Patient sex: M
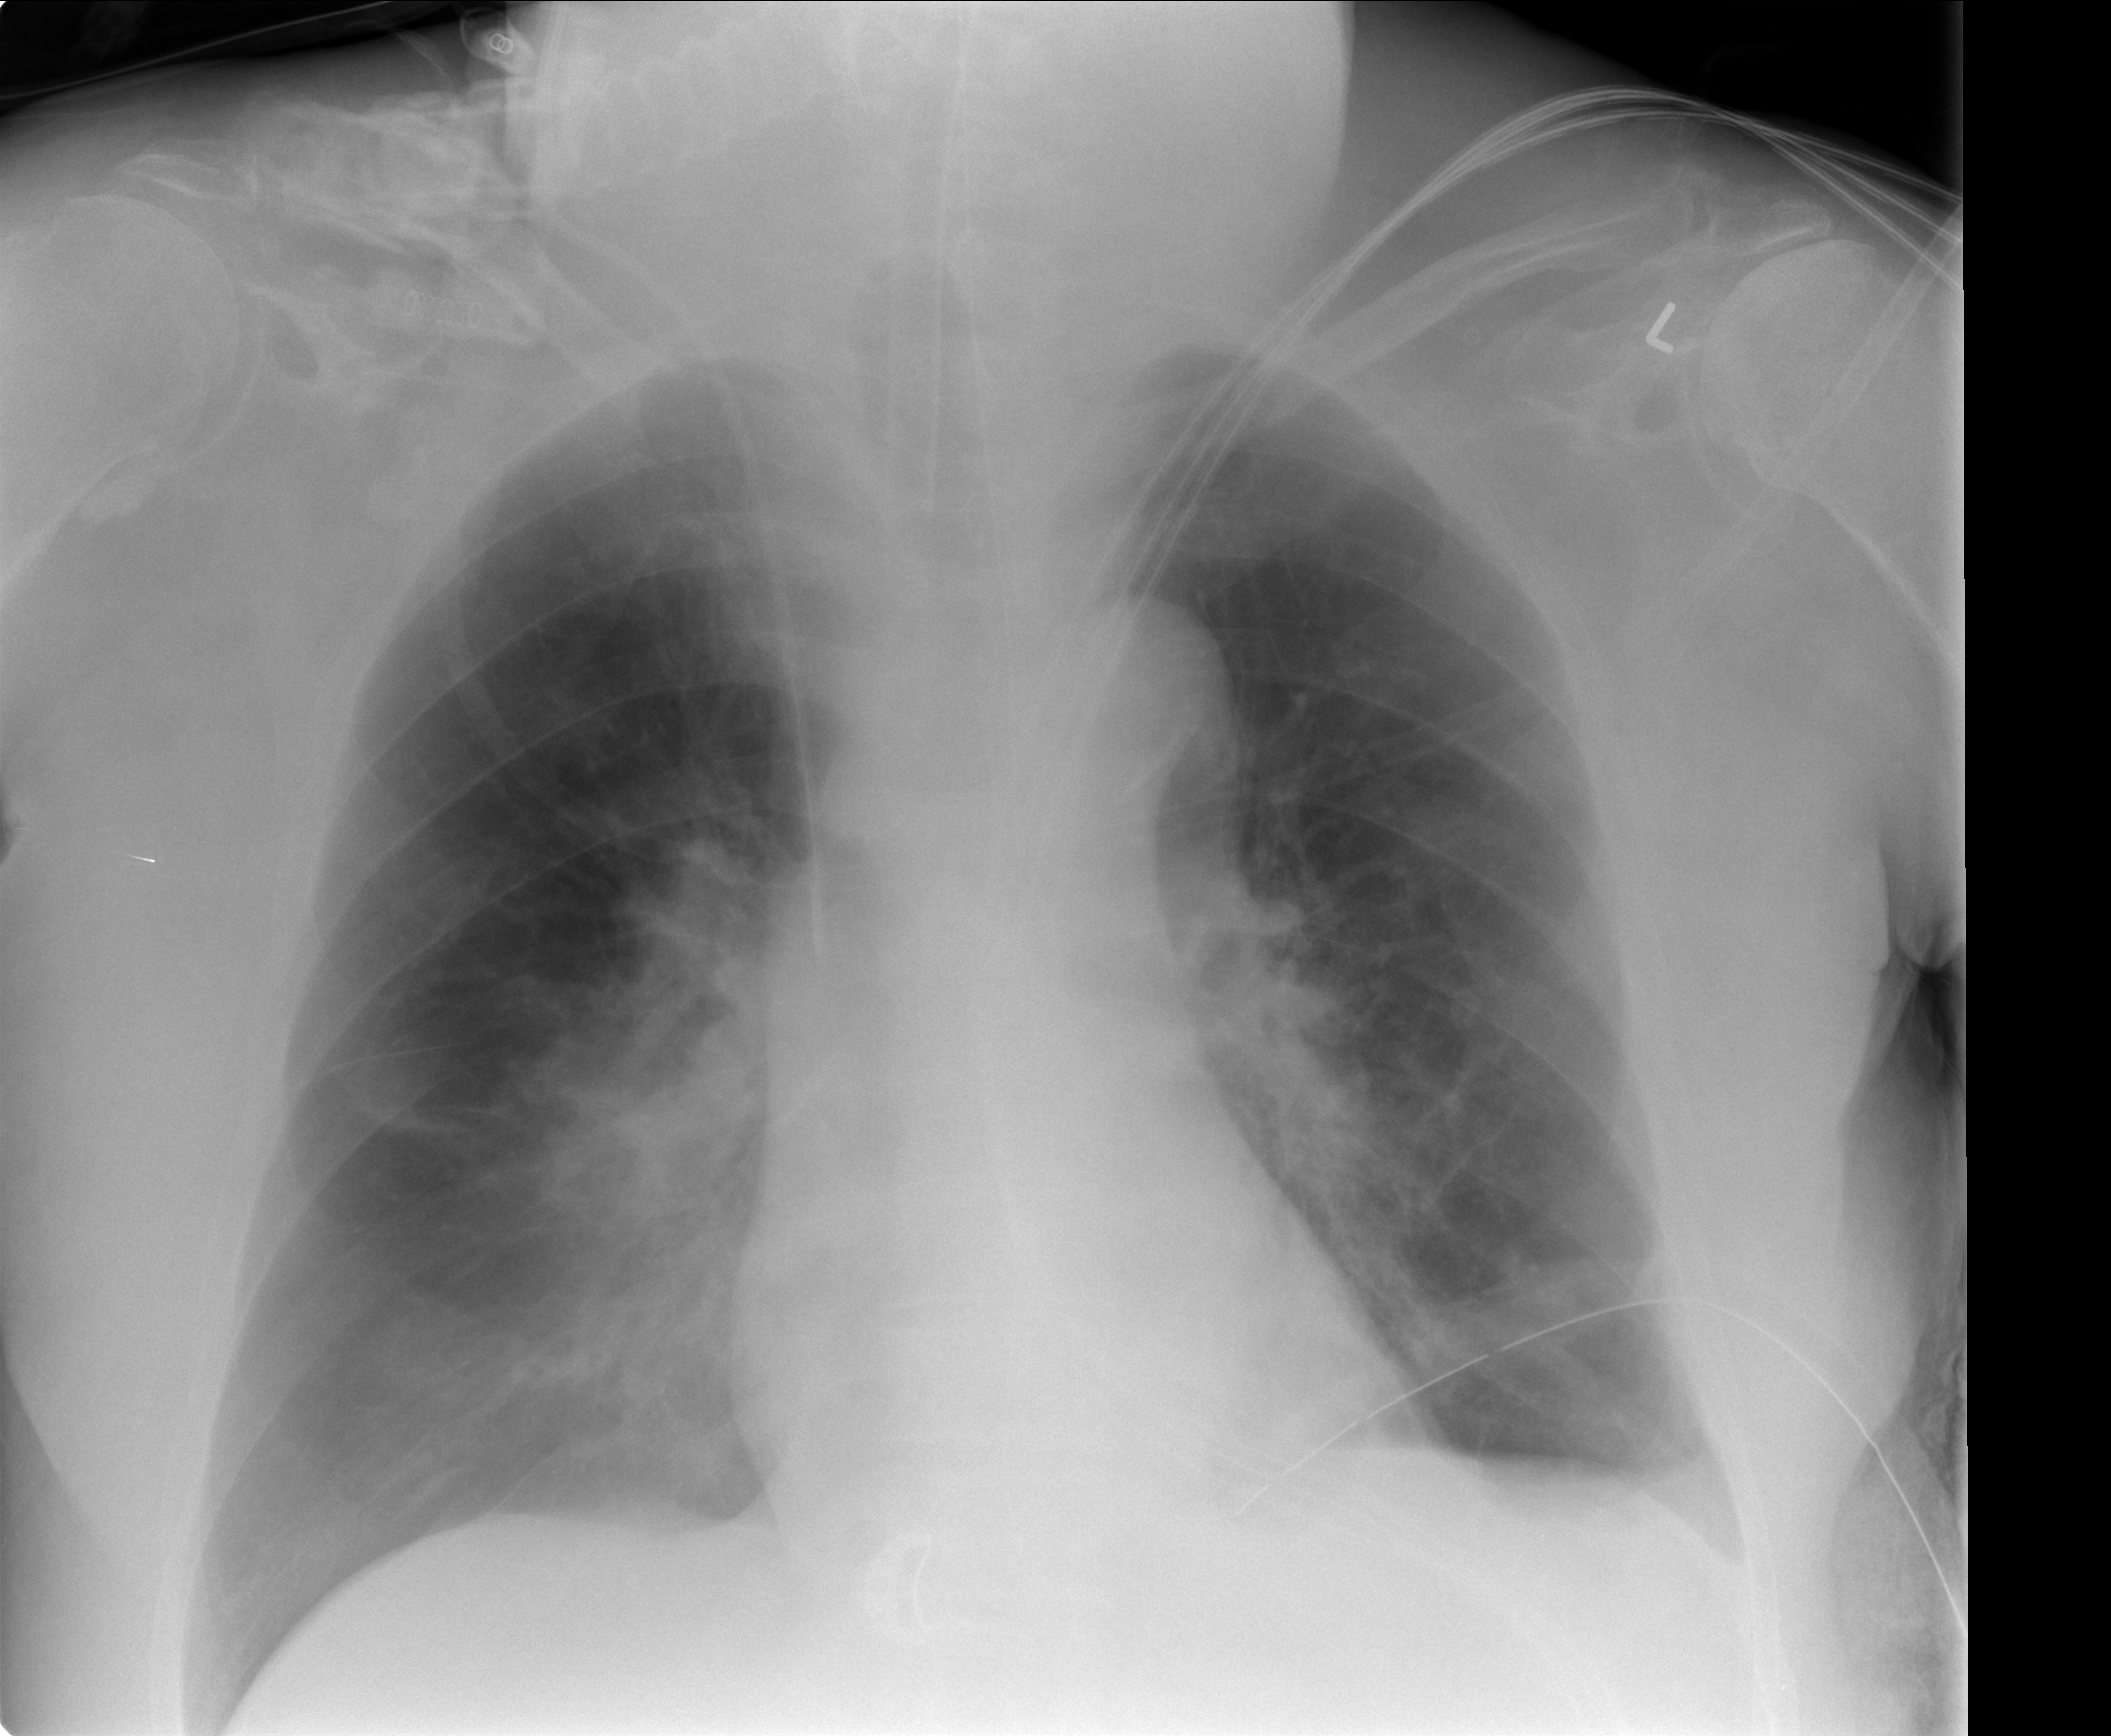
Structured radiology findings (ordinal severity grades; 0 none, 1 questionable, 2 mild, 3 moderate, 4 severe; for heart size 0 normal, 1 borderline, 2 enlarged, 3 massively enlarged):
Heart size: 1
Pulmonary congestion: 3
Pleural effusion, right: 0
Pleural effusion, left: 1
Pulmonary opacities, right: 2
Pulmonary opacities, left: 2
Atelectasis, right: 0
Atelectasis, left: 2